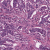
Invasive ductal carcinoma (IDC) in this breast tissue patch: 1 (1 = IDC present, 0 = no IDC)